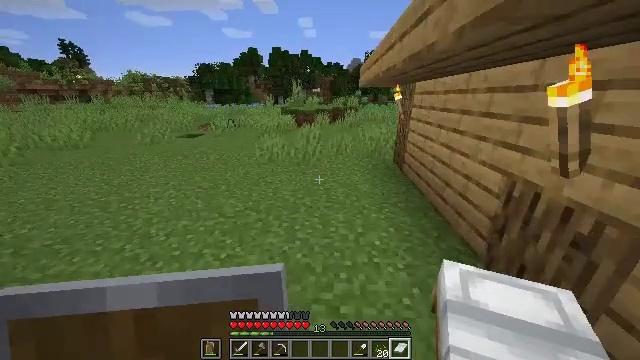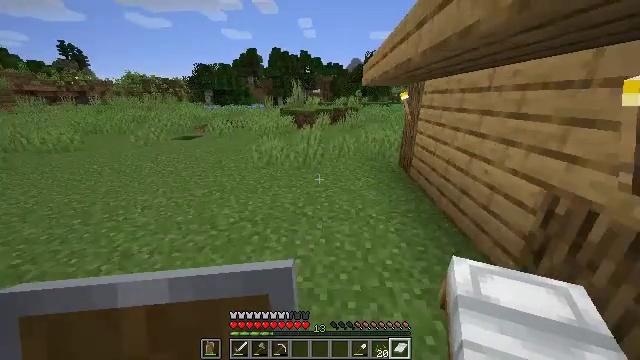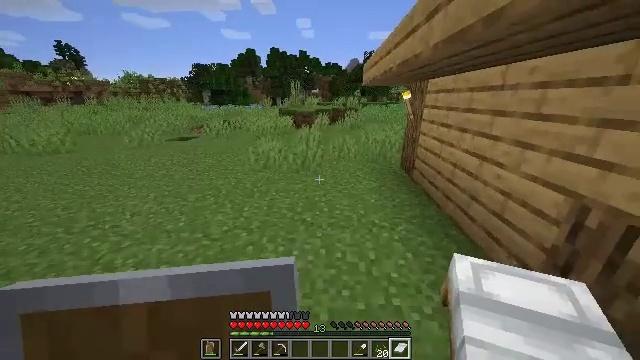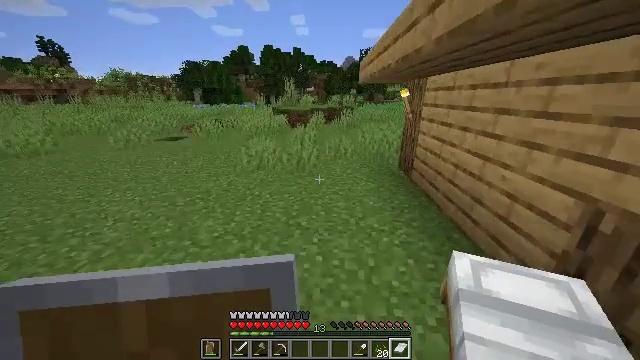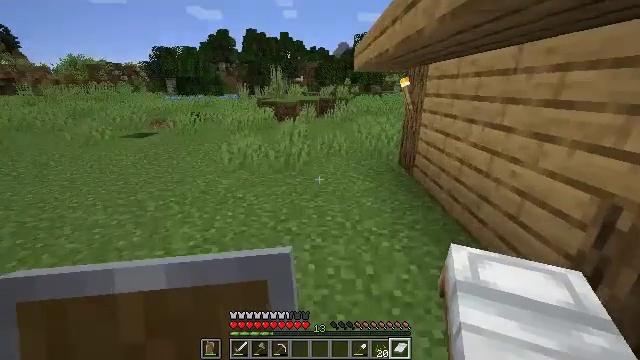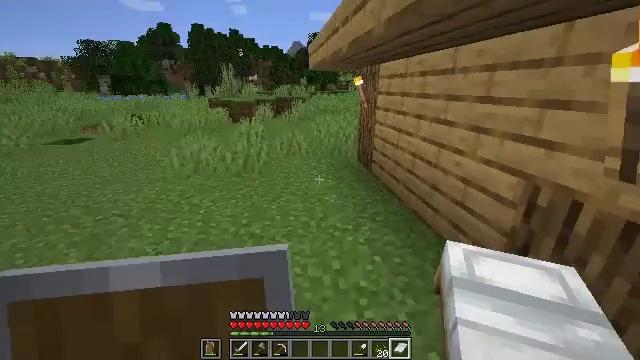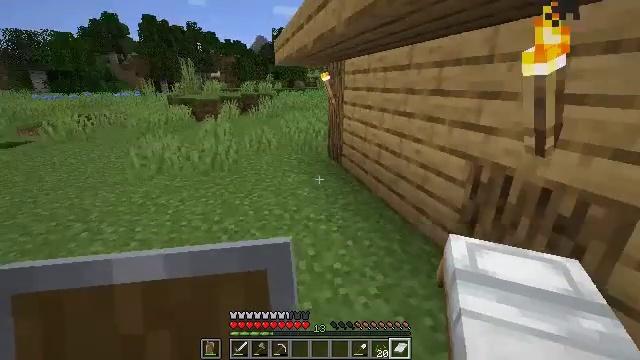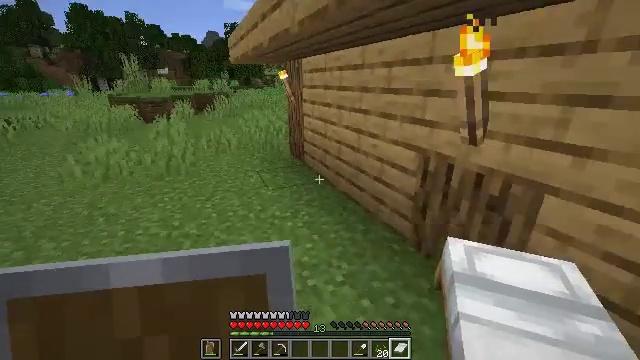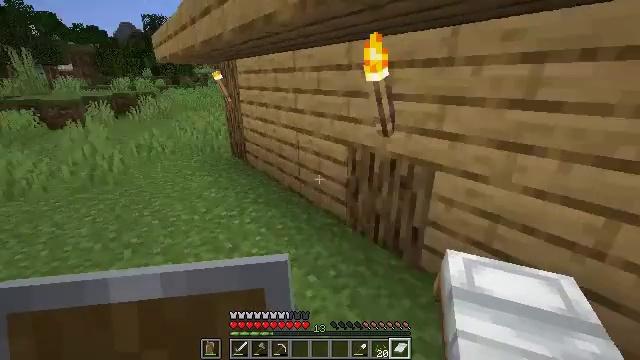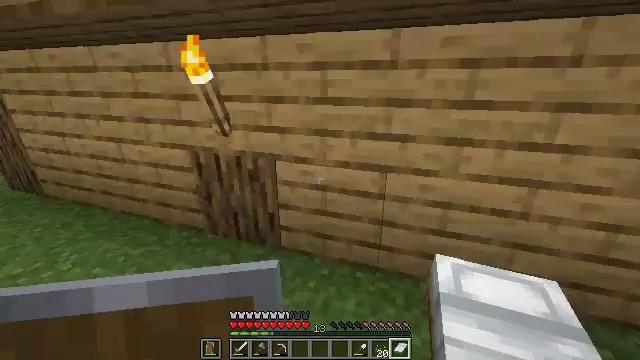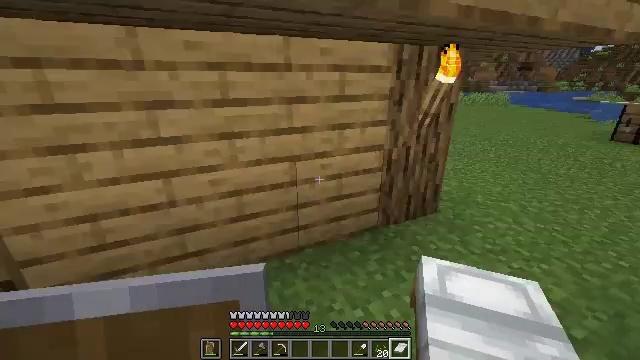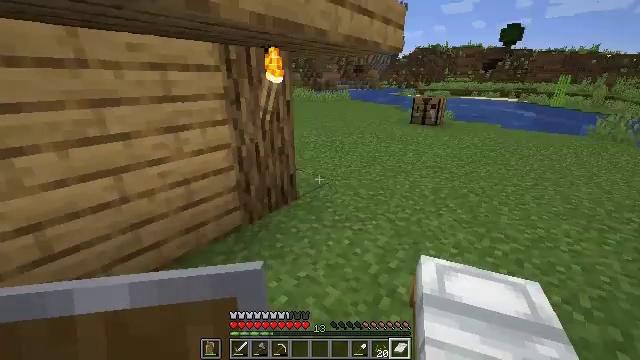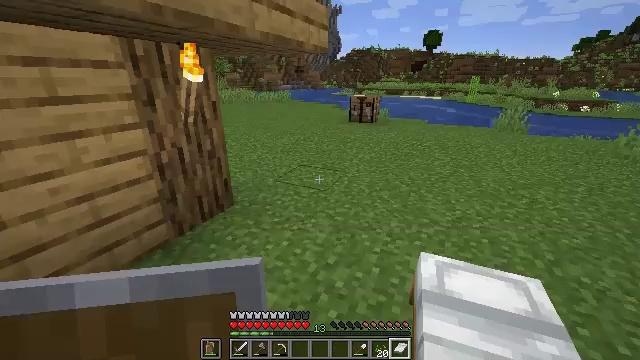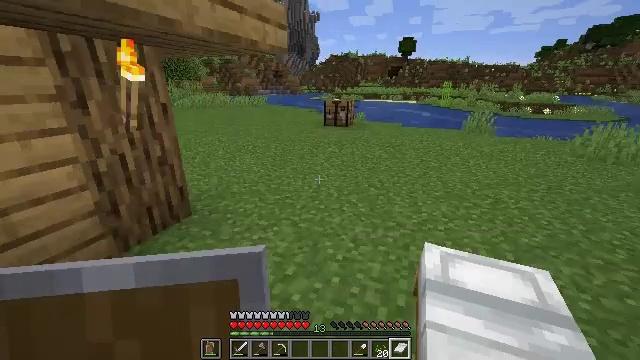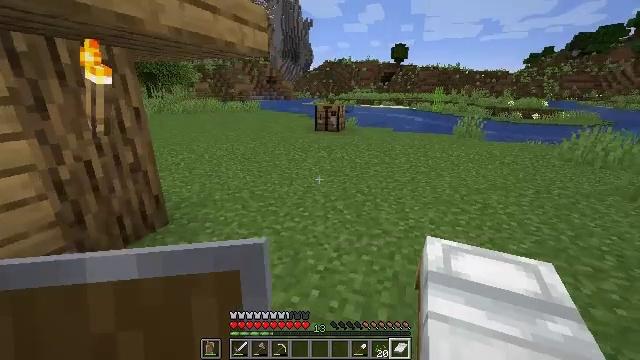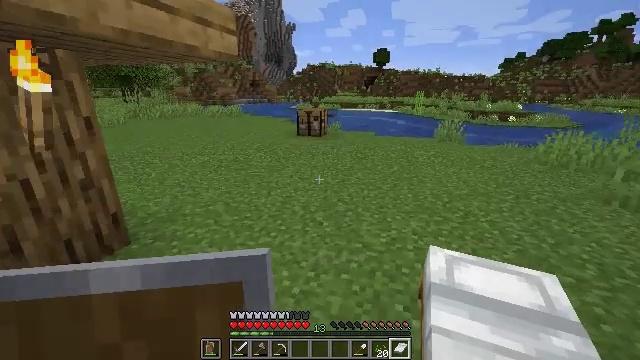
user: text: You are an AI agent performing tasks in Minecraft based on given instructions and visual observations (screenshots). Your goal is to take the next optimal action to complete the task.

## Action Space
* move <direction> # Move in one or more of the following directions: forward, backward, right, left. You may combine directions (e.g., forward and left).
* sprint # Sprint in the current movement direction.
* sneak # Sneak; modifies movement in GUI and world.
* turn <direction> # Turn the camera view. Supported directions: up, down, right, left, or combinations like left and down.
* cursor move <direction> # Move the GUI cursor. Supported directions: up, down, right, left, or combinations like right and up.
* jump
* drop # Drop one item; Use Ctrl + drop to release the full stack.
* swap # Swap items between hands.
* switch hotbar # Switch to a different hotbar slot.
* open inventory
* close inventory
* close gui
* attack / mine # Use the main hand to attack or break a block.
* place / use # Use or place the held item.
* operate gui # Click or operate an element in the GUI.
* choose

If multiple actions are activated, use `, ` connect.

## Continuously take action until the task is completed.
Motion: motion action
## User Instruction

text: Combine sticks and iron ingots to create an iron hoe.
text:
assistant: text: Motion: move forward
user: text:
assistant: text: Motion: no_op
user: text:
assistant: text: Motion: turn right
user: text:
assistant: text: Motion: move back, turn right
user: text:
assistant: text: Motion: move back, turn right
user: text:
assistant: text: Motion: move back, turn right
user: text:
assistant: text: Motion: move back, turn right
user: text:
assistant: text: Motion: move back, turn right
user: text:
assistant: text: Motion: move back, turn right
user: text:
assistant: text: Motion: move back and move right, turn right
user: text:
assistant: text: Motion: move right, turn right
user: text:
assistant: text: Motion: move forward and move right, turn right
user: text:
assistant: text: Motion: move forward and move right, turn right
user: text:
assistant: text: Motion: move forward and move right, turn right and up
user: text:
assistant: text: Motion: move forward, turn right
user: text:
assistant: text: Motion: move forward, turn right and up
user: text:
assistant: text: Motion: move forward, sprint, turn right
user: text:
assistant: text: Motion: move forward, sprint
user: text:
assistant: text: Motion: move forward, sprint
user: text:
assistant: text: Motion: move forward, sprint
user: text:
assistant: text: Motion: move forward, turn left
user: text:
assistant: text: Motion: move forward, turn left
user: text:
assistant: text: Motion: move forward, turn left
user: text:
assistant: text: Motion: move forward
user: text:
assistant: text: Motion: move forward
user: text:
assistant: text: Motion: move forward
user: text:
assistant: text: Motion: move forward
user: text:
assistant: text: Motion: move forward
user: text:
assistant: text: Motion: move forward
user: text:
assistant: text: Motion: move forward